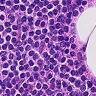
Metastatic tissue present: no